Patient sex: M
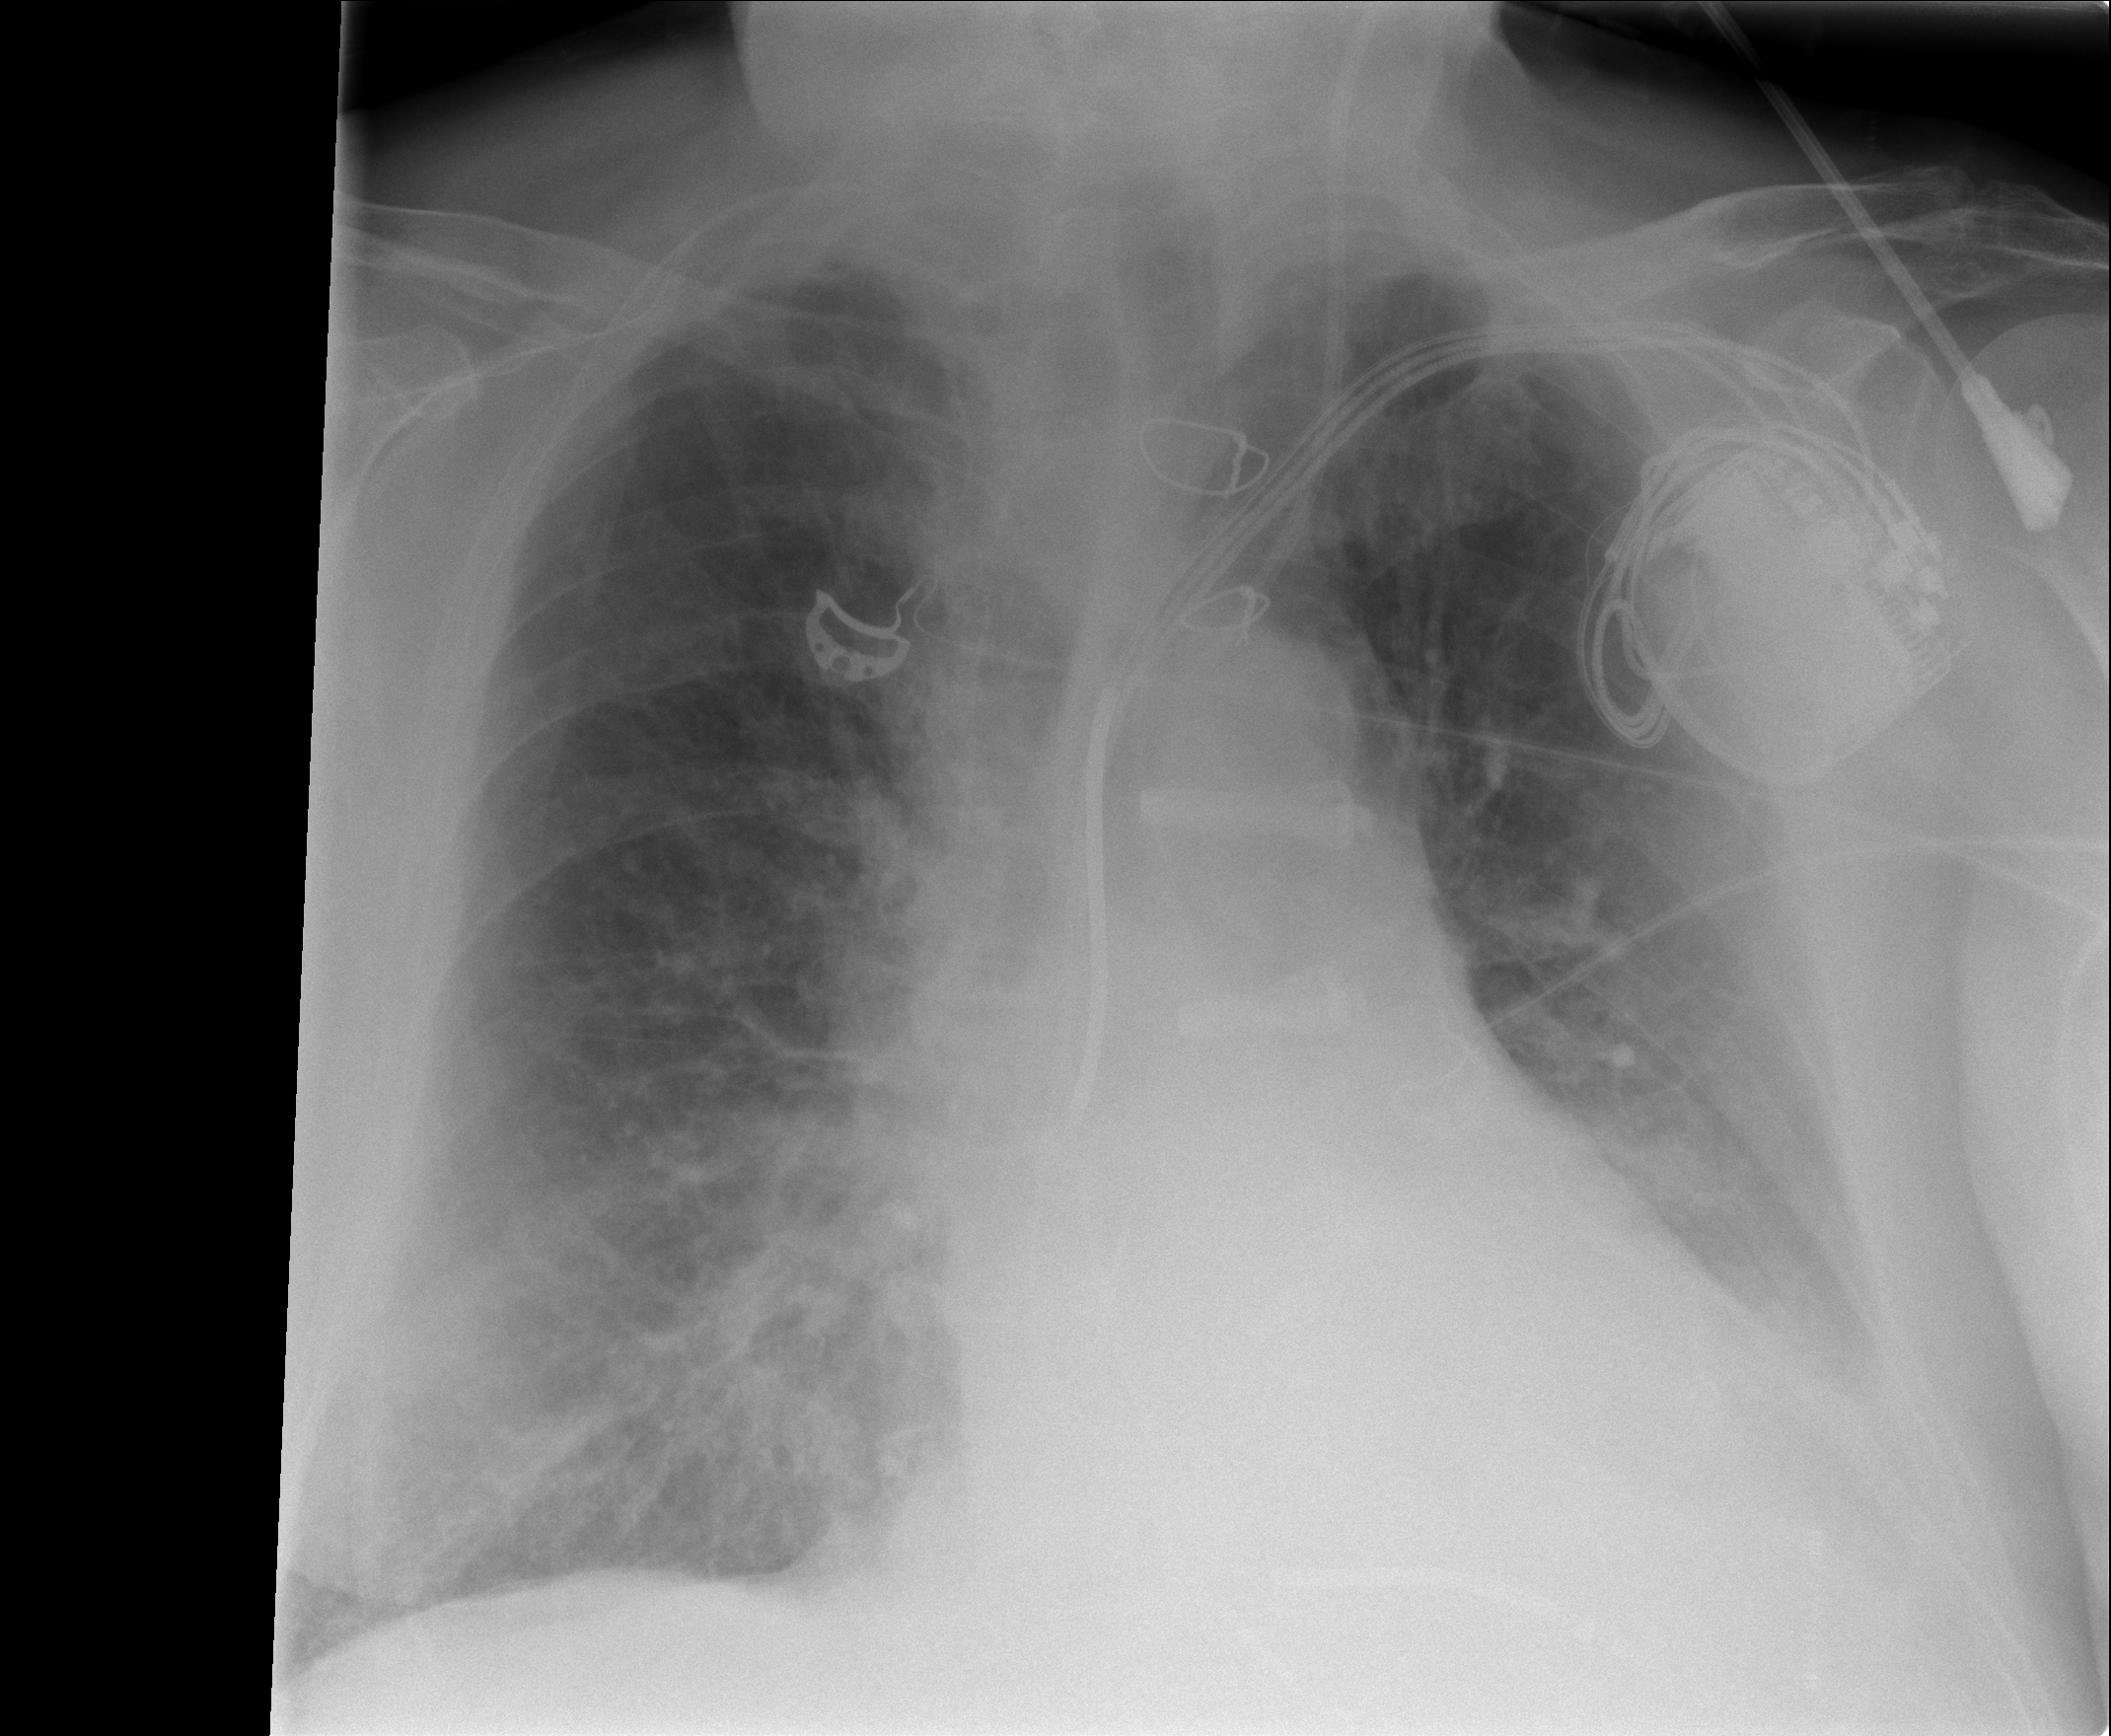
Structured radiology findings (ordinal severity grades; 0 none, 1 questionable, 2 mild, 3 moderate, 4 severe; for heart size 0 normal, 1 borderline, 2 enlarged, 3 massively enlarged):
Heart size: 2
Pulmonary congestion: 0
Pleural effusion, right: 0
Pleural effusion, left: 2
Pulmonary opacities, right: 2
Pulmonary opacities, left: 0
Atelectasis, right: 0
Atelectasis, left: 2